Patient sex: F
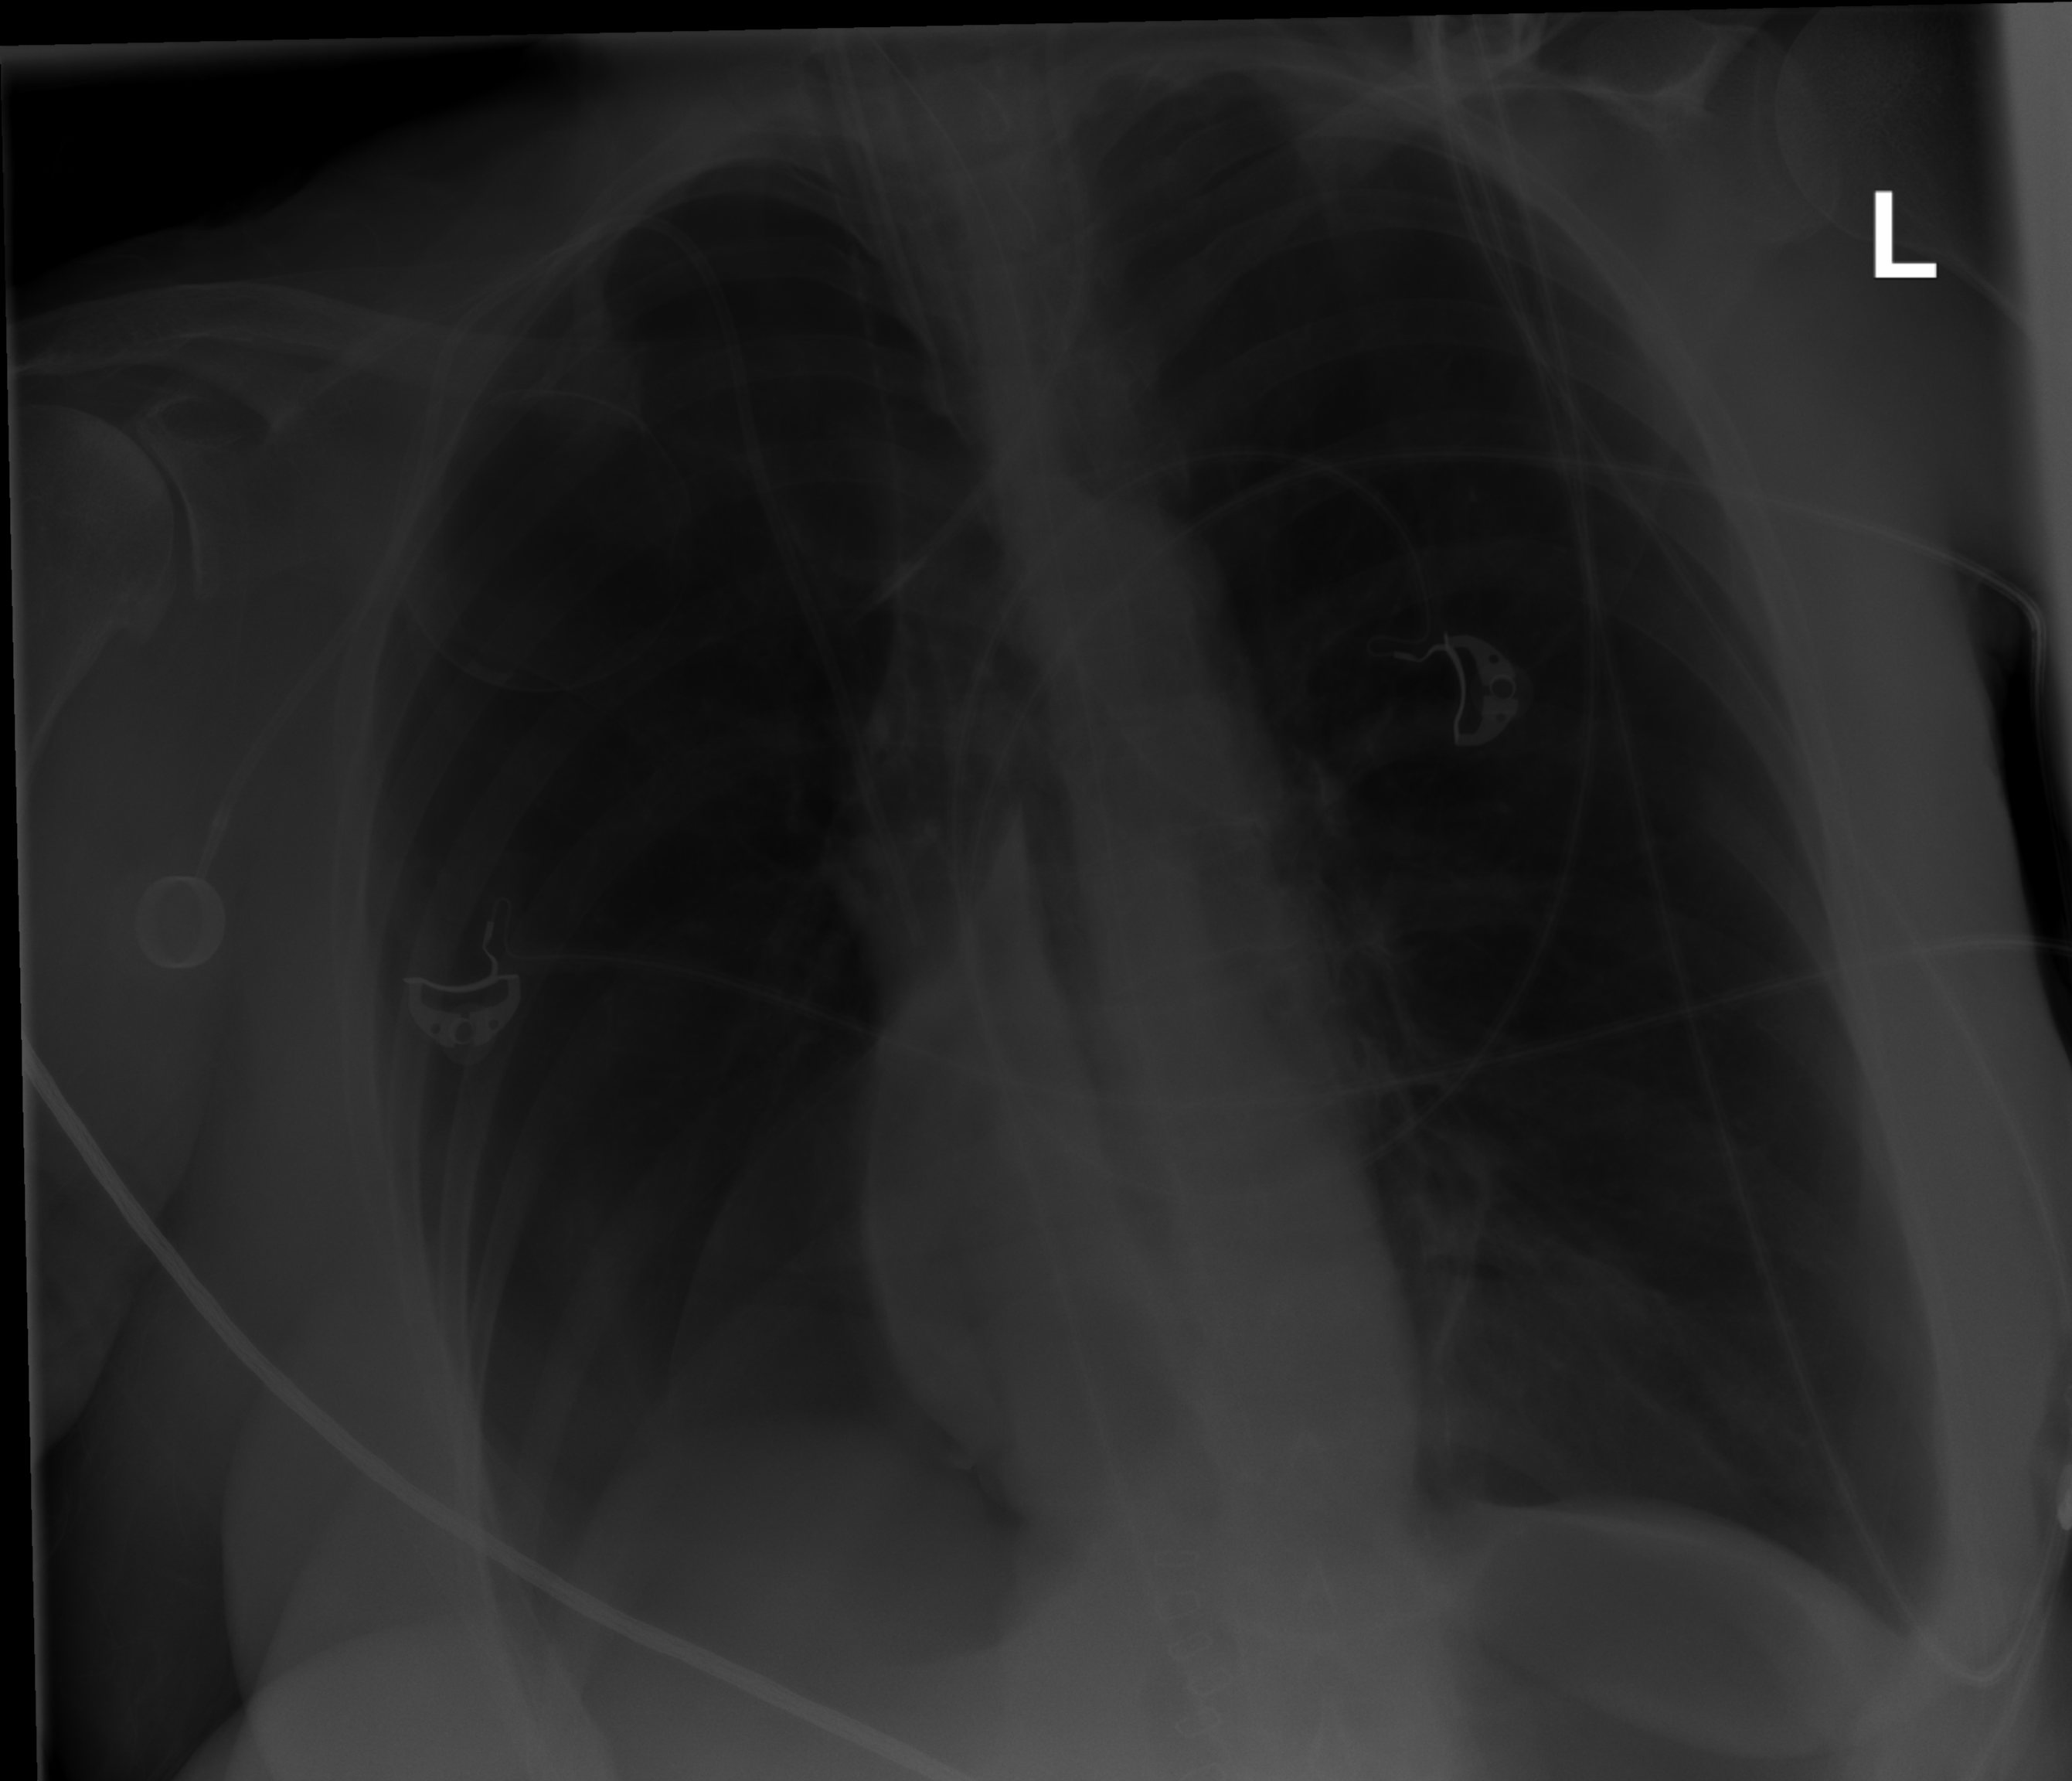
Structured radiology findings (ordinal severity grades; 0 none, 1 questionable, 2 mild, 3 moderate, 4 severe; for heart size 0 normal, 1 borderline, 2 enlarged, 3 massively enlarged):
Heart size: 0
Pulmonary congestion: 0
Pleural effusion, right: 0
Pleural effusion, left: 0
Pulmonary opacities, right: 0
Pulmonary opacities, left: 0
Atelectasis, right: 2
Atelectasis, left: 0